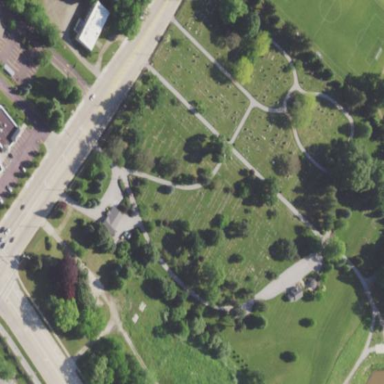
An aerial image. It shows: Graveyard.